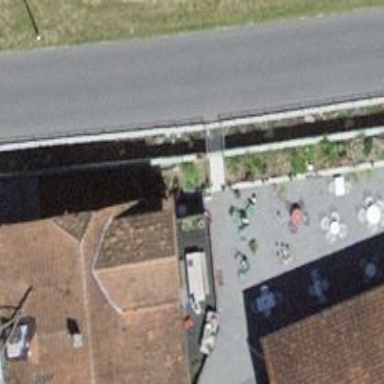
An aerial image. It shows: Footway bridge with metal grid surface.